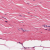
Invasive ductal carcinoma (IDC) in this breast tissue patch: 0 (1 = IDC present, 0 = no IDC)